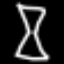
Label: hourglass